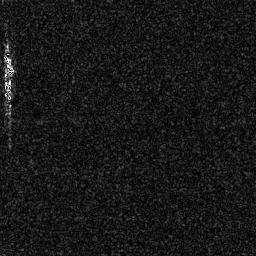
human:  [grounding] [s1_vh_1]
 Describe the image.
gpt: In the satellite image, there is  <ref>1 small ship </ref> <box>[[0, 20, 5, 30, 0]]</box> located at top left.